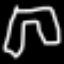
Label: pants